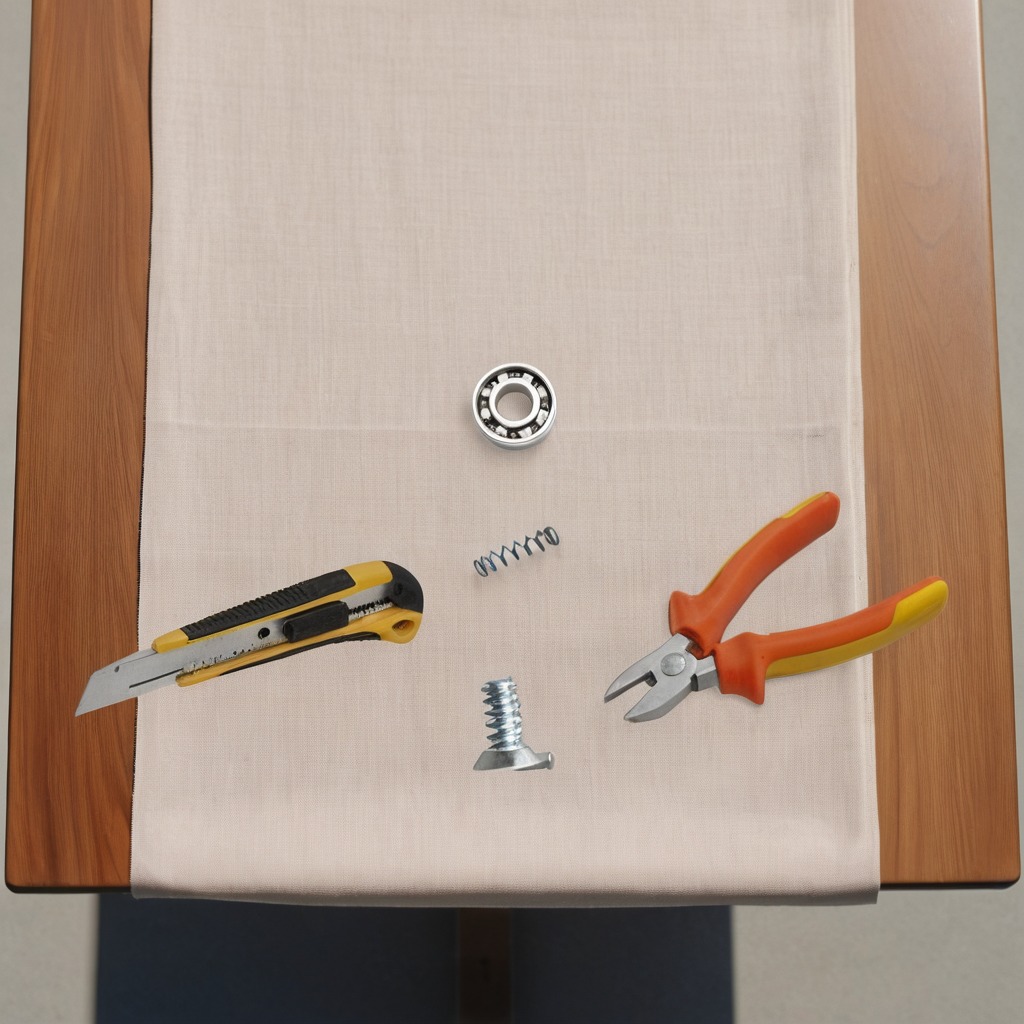
A ball bearing, pliers, pliers, and coiled metal spring are lying on a wooden table.